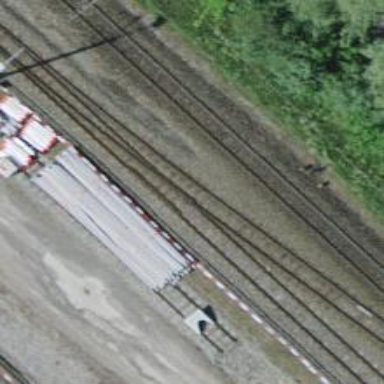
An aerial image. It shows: Narrow-gauge railway siding with one track.